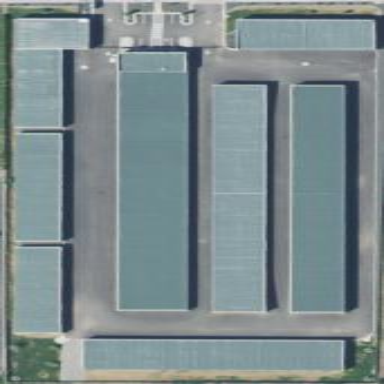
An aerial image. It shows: Storage rental shop.